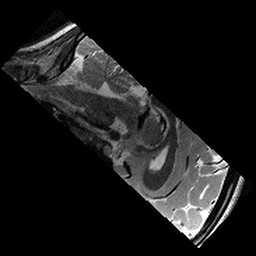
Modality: T2w
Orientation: sagittal
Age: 10
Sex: female
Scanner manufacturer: siemens
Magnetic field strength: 3 T
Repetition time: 9.23 s
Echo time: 0.067 s